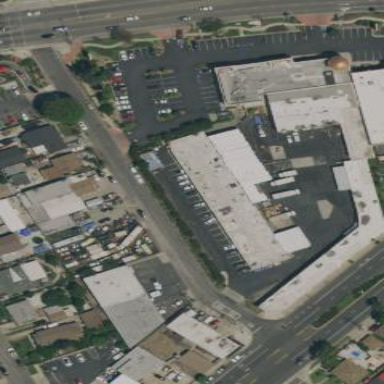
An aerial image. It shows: Commercial building.